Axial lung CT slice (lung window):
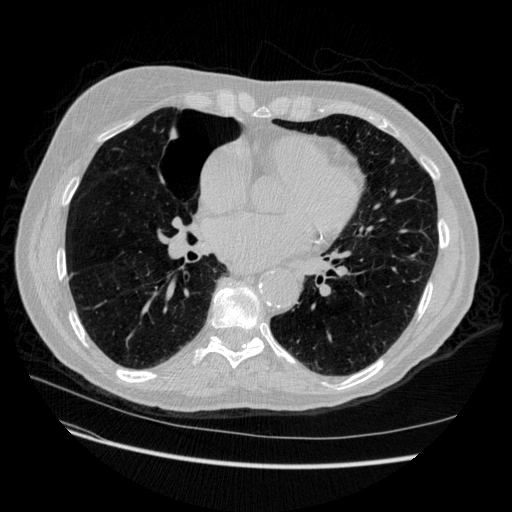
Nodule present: no